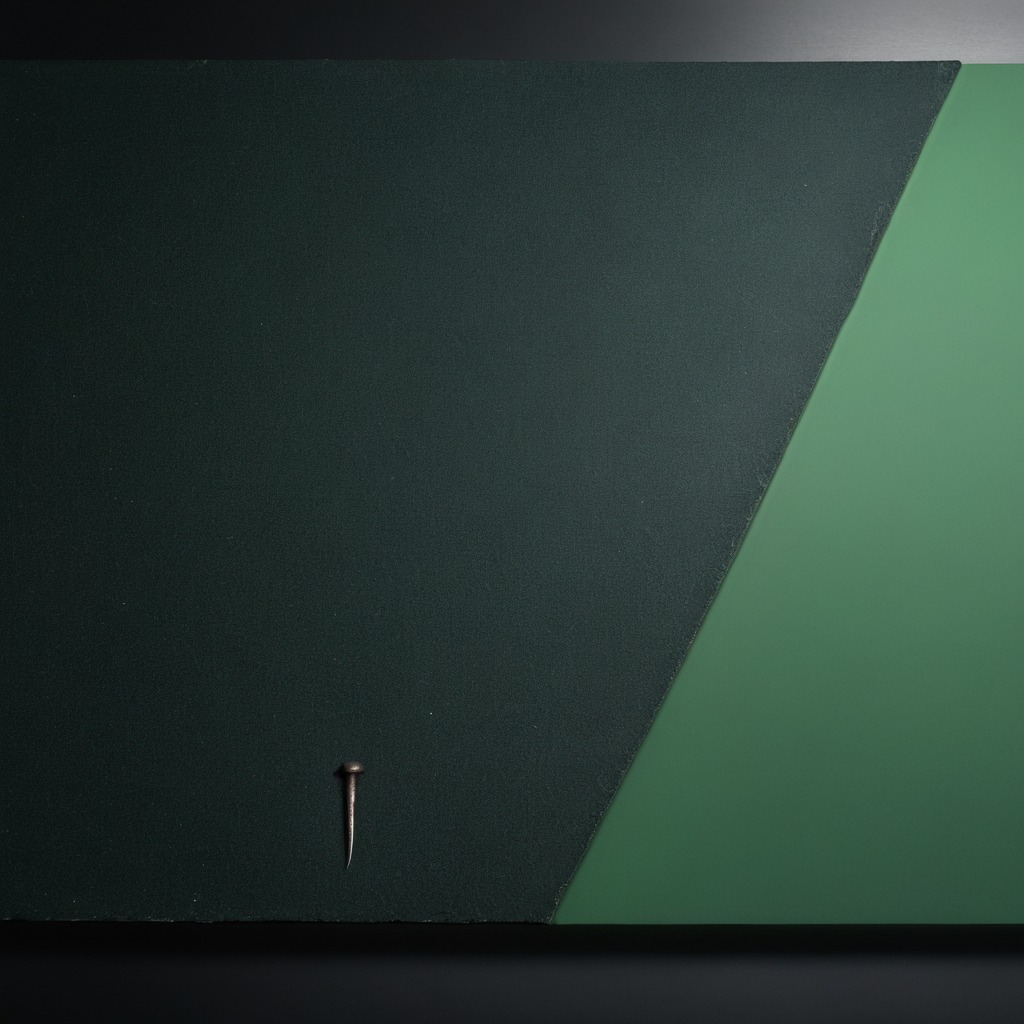
A nail is lying on the clean granite tabletop inside a workshop at night.